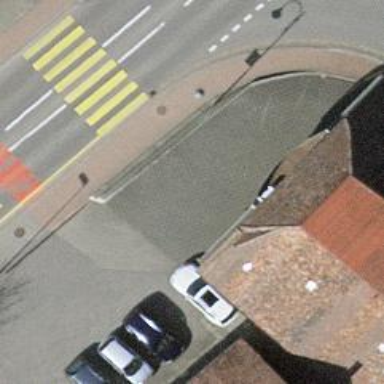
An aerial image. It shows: Raised kerb.